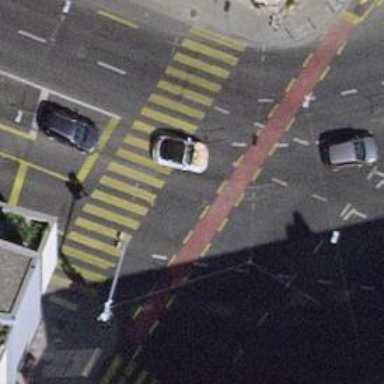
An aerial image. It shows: Road crossing with traffic signals.